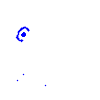
Particle: proton